Field crop: maize
Growth stage: 2
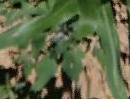
Species: maize